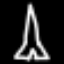
Label: The Eiffel Tower